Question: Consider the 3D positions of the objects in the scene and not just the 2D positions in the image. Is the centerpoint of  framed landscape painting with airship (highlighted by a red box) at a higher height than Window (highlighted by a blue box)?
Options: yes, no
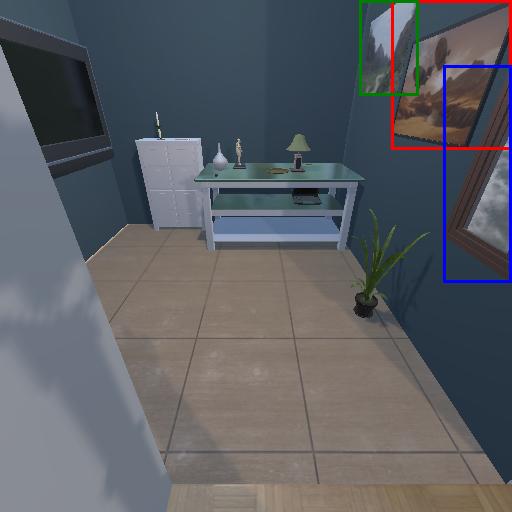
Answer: yes